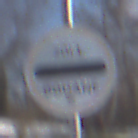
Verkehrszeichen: Zollstelle
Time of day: MorningAfternoon
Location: Outdoor (Nature)
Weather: PartlyCloudy
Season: Winter
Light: Natural